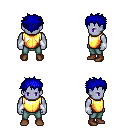
a pixel art fantasy rpg character, male body template, dark elf, purple skin, gold chest armor, teal pants, blue bedhead hairstyle, white cloth bracers, brown shoes, four views (front, back, left, right), 2x2 character sprite sheet, small pixel art, hard edges, no anti-aliasing